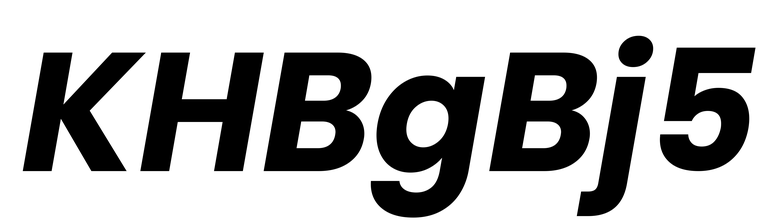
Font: Poppins-BoldItalic